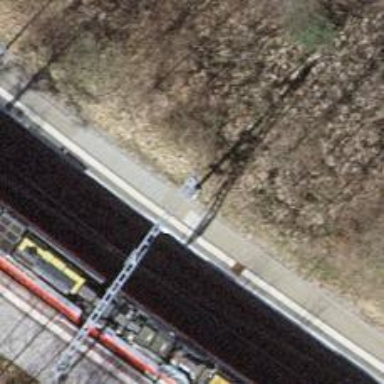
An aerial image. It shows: Catenary mast for power lines.